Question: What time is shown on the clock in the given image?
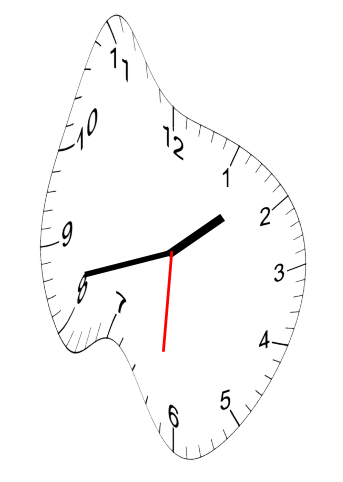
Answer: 01:42:31